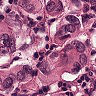
Metastatic tissue present: yes